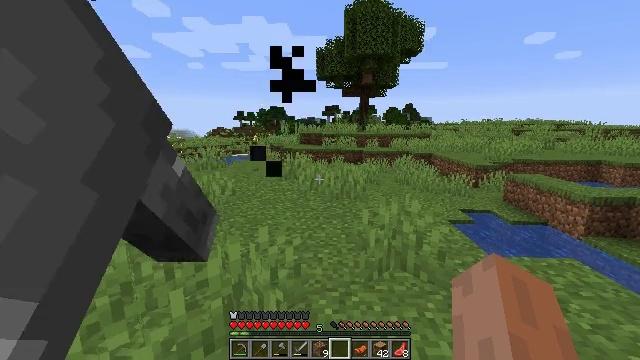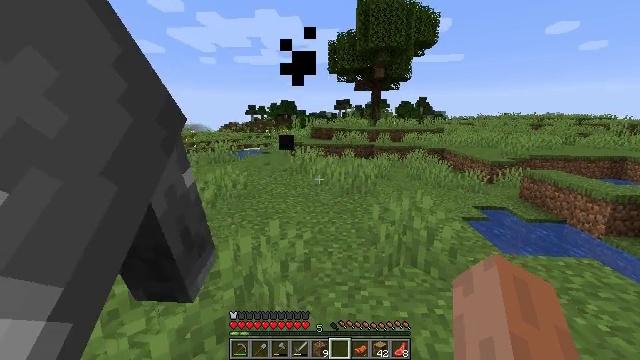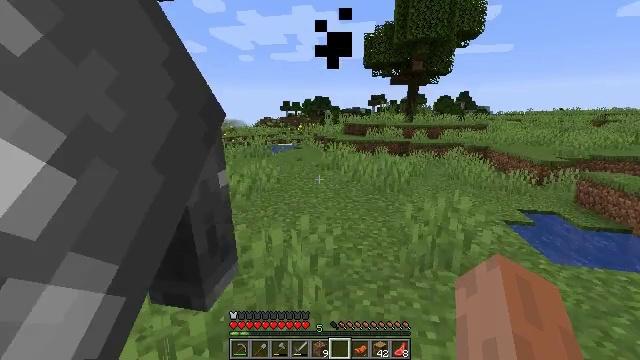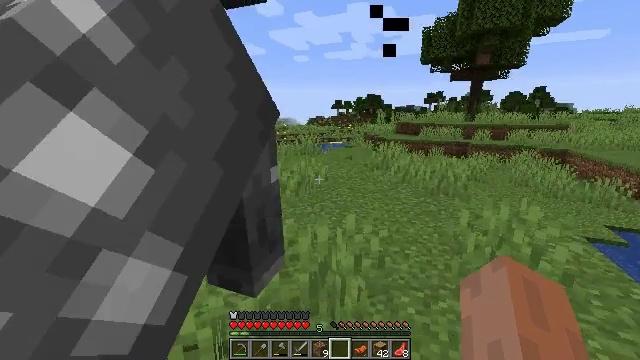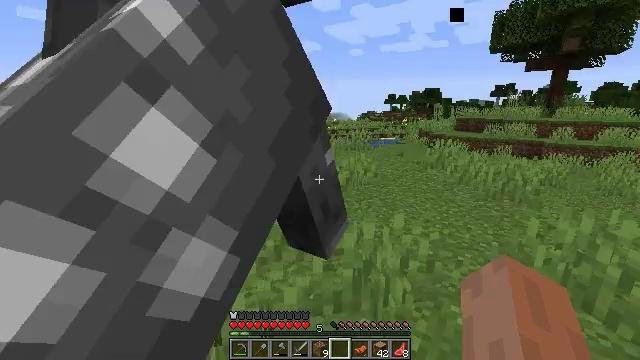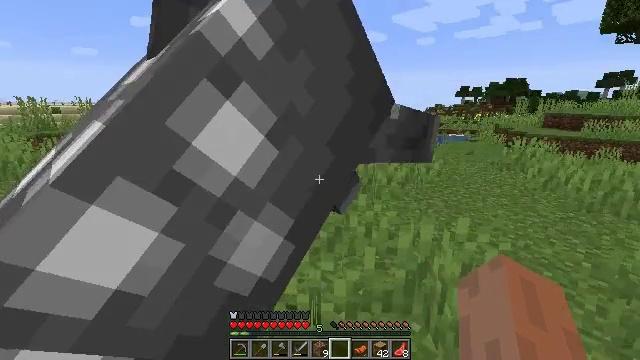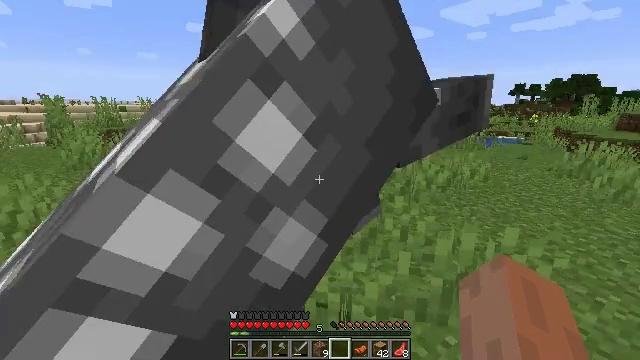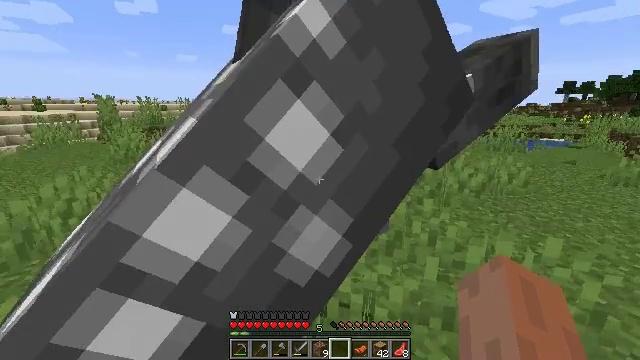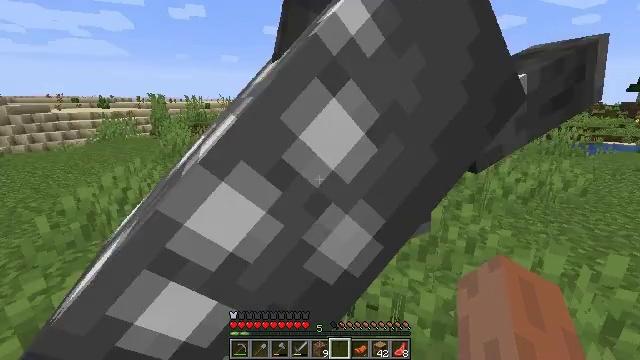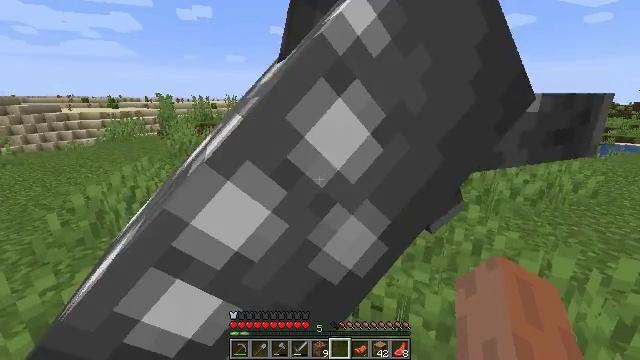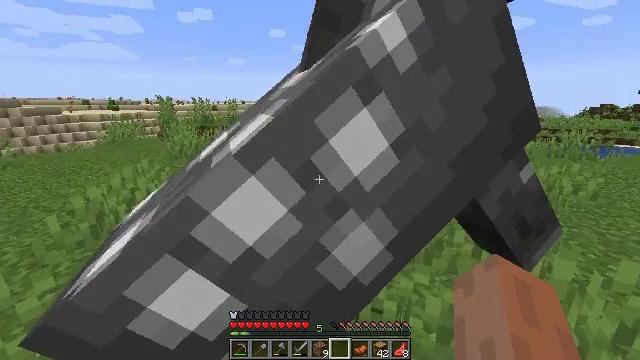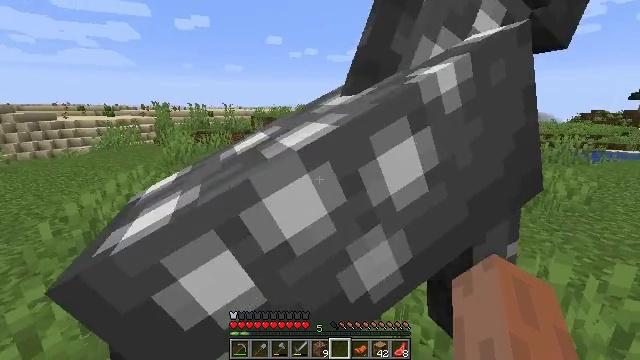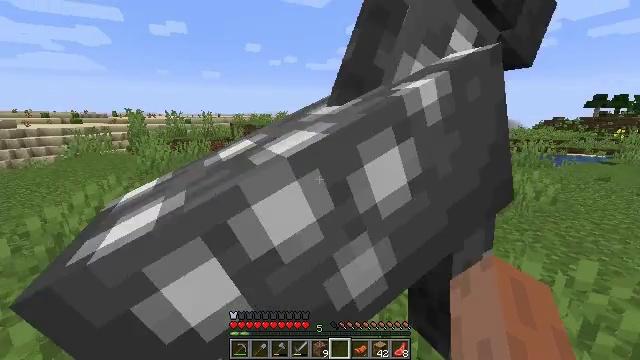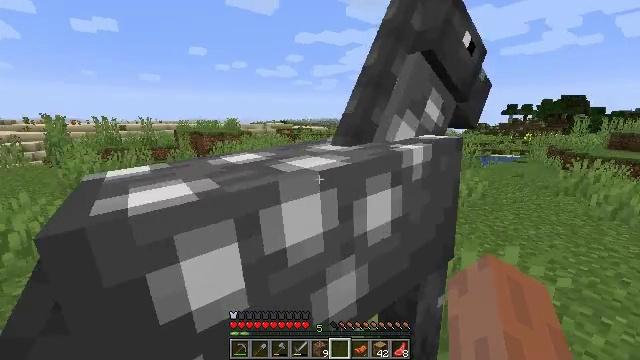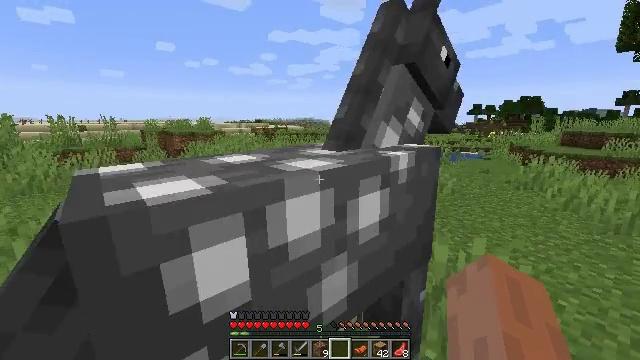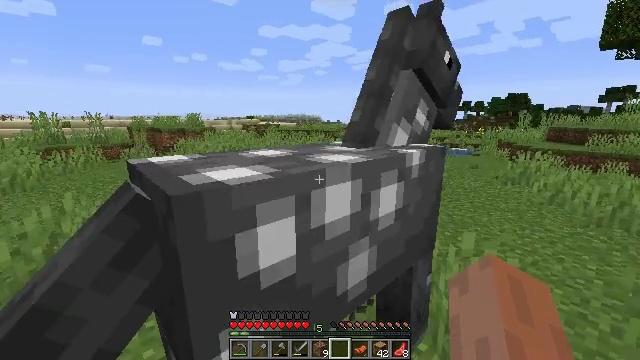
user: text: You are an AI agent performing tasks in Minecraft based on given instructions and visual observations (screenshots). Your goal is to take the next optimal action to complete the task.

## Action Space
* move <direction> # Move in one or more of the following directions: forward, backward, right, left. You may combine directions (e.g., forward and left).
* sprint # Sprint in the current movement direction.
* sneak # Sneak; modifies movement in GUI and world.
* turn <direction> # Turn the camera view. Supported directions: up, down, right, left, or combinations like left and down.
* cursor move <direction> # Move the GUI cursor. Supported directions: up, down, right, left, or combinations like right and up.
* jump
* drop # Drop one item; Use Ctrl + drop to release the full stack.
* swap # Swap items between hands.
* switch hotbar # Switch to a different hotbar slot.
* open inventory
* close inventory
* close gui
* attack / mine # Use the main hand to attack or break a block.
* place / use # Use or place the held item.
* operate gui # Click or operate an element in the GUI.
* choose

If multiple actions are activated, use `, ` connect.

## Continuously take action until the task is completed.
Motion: motion action
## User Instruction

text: Mine coarse dirt from the ground.
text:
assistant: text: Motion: turn left and down
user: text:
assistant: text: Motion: turn left
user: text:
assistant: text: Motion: turn left
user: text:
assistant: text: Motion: turn left and down
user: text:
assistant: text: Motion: turn left and down
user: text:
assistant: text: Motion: turn left
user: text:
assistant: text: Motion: turn left
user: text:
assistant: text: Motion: turn left
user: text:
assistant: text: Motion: turn left
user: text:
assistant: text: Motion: no_op
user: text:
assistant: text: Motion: turn up
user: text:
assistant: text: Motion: turn right and up
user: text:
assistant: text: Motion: turn right and up
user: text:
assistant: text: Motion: turn right
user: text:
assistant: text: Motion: turn right
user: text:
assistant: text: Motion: turn right and down
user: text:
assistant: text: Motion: turn right and down
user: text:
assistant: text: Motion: no_op
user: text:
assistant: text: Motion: turn right
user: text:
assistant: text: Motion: no_op
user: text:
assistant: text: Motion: turn right
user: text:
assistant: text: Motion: use / place
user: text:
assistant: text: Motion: use / place
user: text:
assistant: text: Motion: use / place
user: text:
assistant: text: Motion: no_op
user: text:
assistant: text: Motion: turn right
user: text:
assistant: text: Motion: turn right
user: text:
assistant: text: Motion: turn right
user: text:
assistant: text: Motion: no_op
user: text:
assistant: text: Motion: no_op